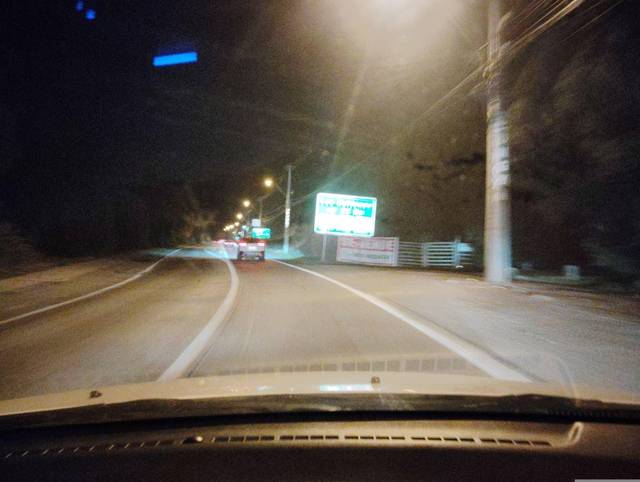
Region: Chile
Coordinates: -33.597, -70.364